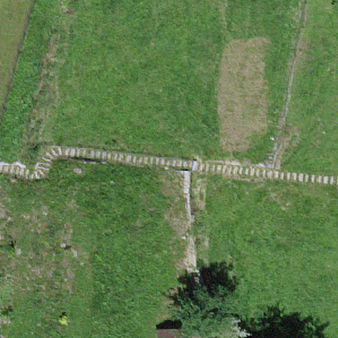
Label: other